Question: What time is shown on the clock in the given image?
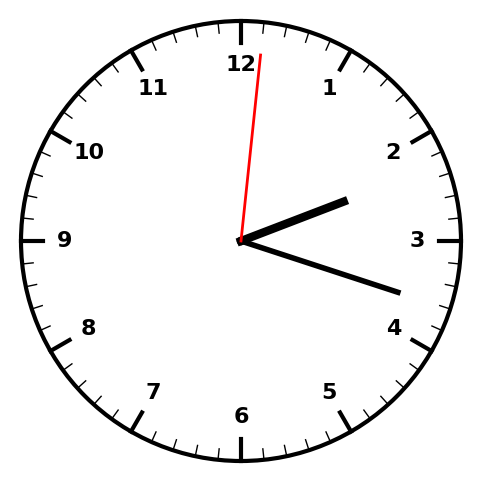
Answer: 02:18:01